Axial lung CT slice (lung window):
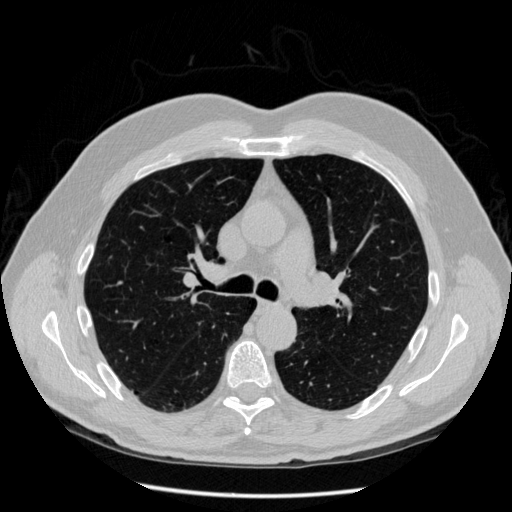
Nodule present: no